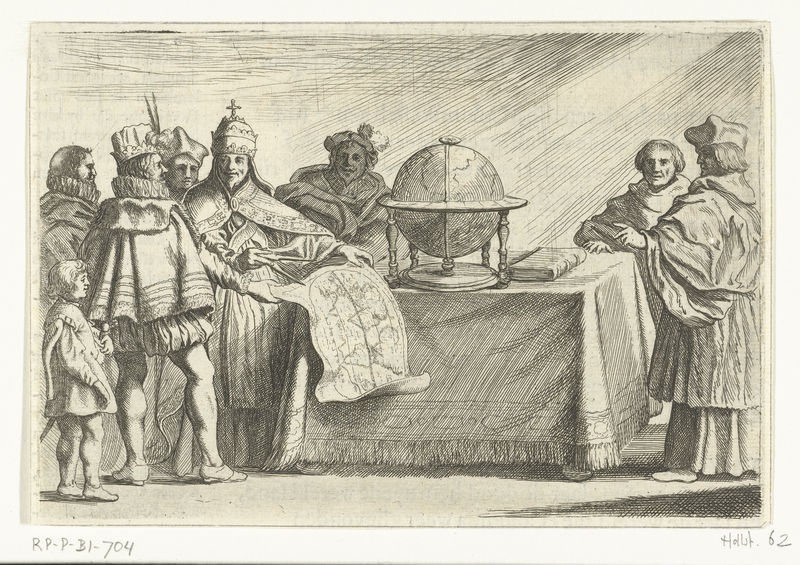
Titel: Columbus bij de paus
Künstler: Willem Basse
Standort: Amsterdam
Institution: Rijksmuseum
Schlagwörter: tisch, zeichnung, kragen, tischtuch, fransen, mantel, kind, schrift, papst, buch, kreuz, herrscher, karte, tiara, landkarte, seefahrer, globus, grafi, zirkel, mission, koenig, geografie, kleriker, maenner, schaffur